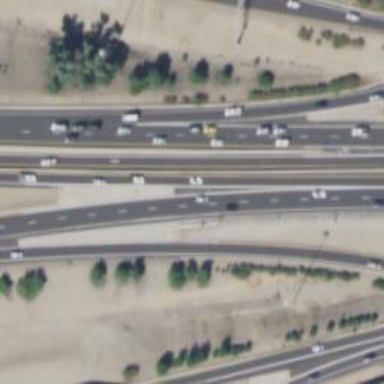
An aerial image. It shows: Motorway.